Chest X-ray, AP view. Patient: 27 years old, sex M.
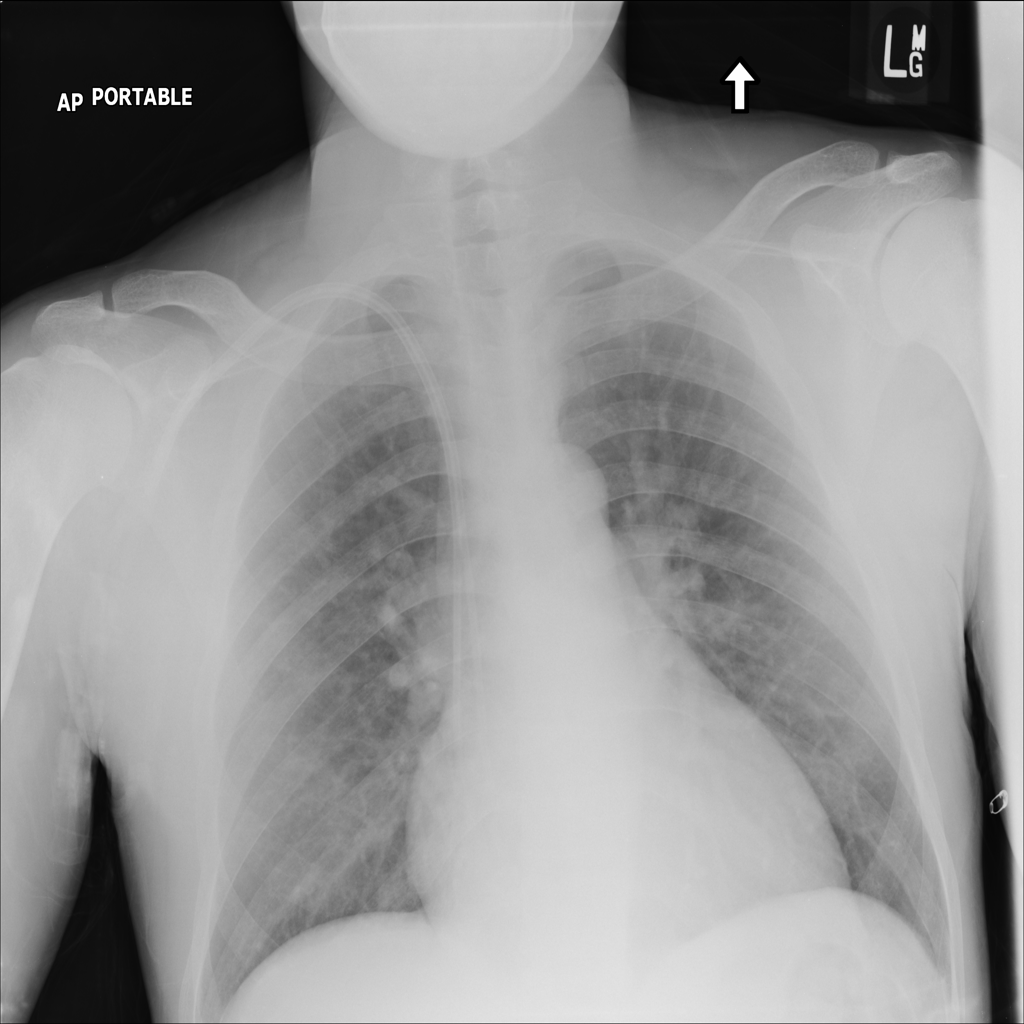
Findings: Cardiomegaly